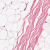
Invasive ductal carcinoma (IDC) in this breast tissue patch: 0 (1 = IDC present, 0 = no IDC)